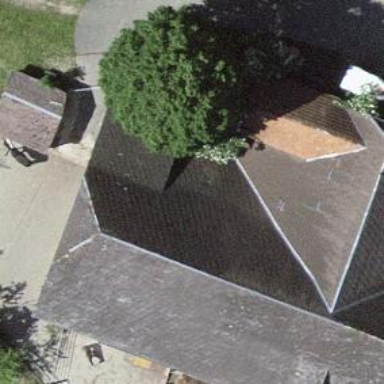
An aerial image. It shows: Farm building.